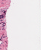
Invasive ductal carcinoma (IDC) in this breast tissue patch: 0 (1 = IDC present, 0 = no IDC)